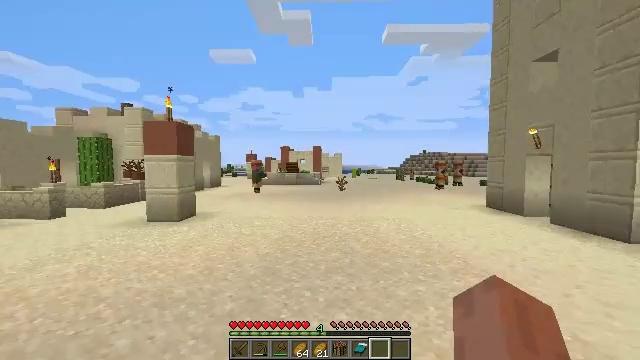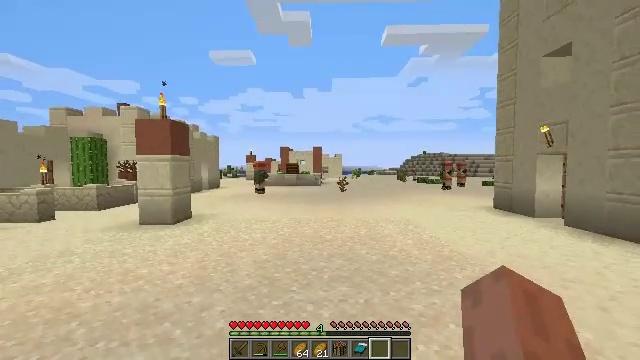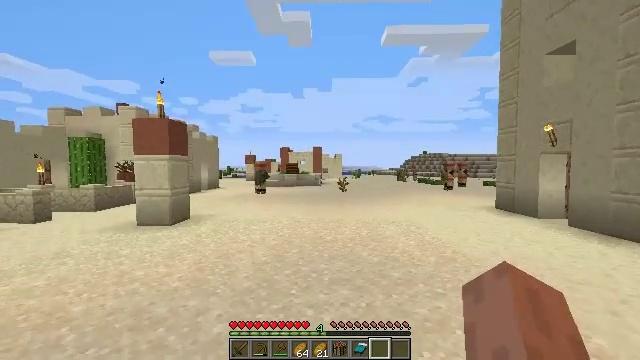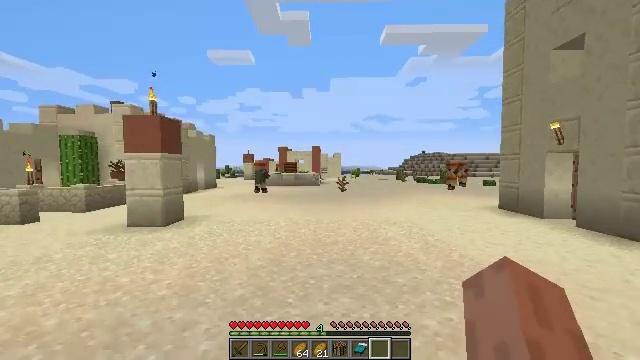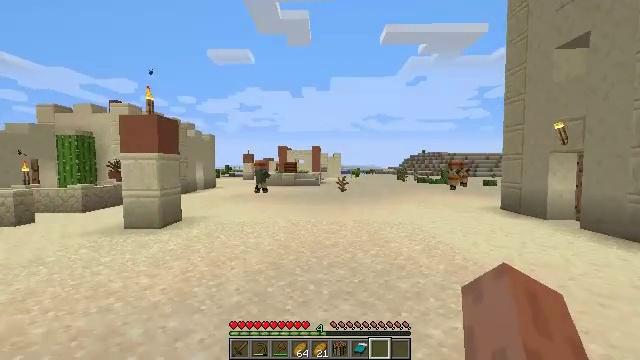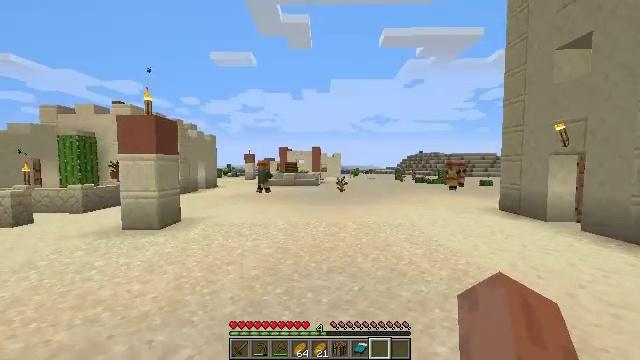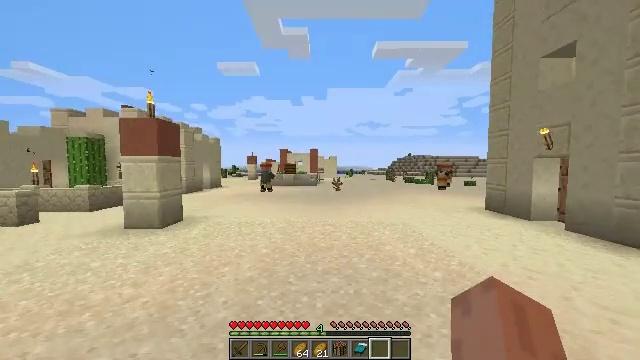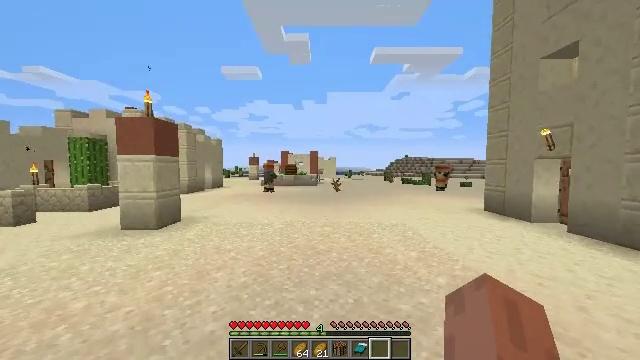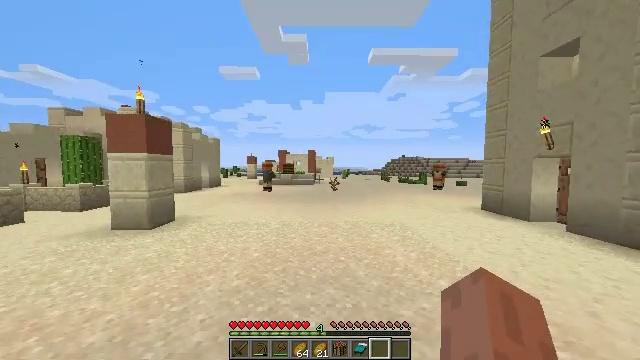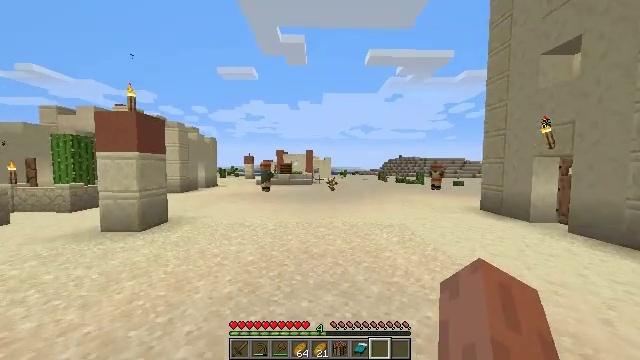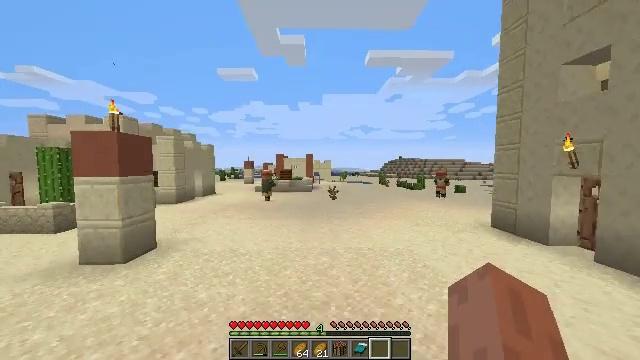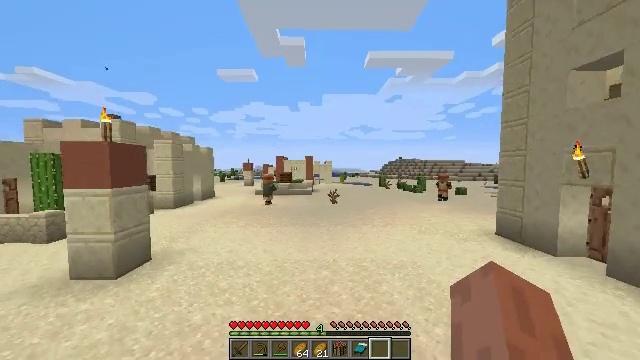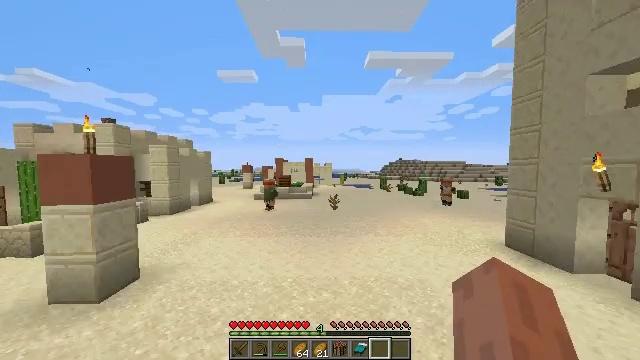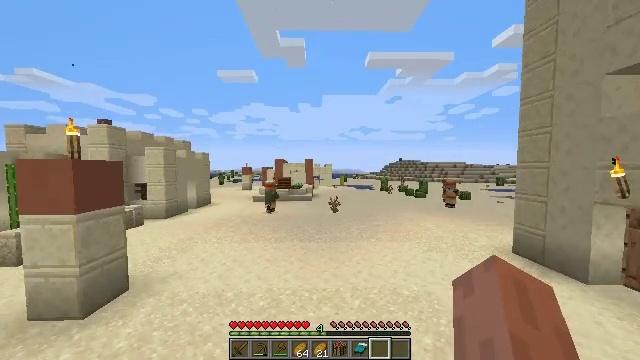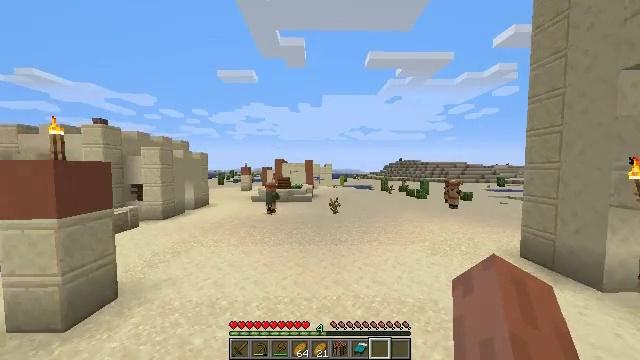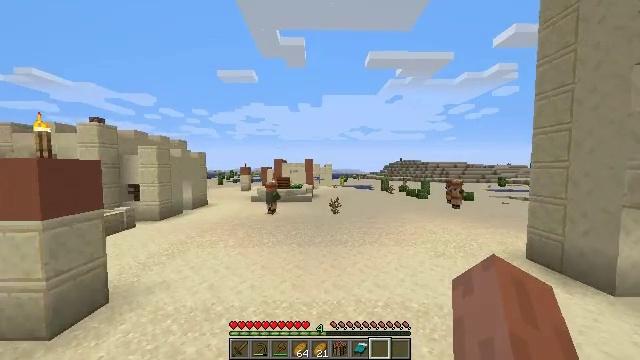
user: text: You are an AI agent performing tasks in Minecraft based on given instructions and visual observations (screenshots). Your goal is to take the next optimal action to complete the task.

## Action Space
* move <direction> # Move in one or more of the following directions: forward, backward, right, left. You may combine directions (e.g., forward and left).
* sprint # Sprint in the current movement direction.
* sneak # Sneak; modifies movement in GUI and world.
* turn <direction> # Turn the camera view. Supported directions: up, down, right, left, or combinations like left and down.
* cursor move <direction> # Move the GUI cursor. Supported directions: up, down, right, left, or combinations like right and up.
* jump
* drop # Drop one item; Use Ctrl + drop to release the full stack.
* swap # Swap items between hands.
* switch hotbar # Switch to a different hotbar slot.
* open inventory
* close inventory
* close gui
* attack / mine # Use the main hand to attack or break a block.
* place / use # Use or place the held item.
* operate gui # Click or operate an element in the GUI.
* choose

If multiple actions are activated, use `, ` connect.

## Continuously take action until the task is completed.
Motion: motion action
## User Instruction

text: Gather the blast furnace into your inventory.
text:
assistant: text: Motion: move forward
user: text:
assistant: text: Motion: move forward
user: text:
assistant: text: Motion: move forward
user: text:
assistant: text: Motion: move forward, sprint
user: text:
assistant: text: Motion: move forward, sprint
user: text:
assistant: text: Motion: move forward, sprint
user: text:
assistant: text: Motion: move forward, sprint
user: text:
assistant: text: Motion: move forward, sprint
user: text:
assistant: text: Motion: move forward, jump
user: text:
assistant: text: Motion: move forward, jump
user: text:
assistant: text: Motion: move forward, jump
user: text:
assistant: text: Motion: move forward, jump
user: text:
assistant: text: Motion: move forward, jump
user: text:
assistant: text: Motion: move forward, jump
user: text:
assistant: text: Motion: move forward, jump
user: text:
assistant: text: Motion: move forward, jump
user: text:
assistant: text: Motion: move forward, jump
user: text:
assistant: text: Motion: move forward, jump
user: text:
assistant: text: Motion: move forward, jump
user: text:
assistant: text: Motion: move forward, jump
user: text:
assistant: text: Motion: move forward, jump
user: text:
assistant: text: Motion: move forward, jump
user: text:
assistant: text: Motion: move forward, jump
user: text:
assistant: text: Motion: move forward, jump
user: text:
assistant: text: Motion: move forward, jump
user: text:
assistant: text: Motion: move forward, jump
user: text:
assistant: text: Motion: move forward, jump
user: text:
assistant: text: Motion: move forward, jump
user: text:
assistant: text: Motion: move forward, jump
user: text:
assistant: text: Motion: move forward, jump